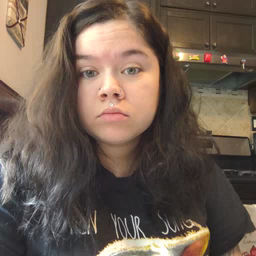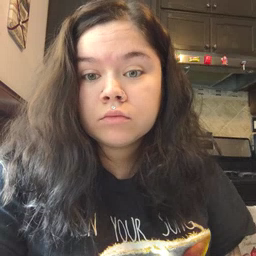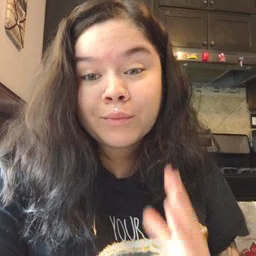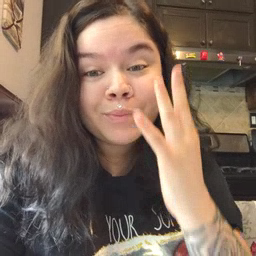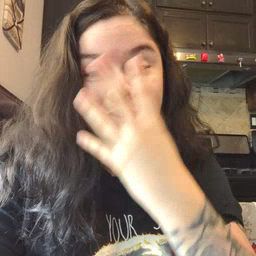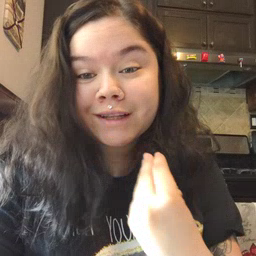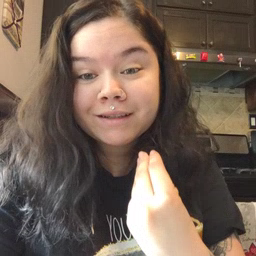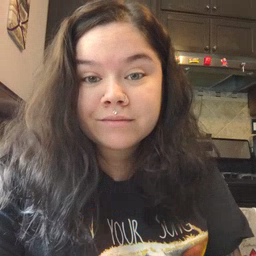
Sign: pretty